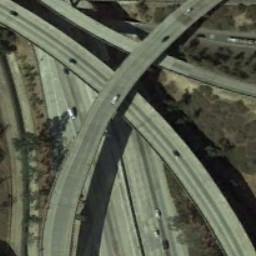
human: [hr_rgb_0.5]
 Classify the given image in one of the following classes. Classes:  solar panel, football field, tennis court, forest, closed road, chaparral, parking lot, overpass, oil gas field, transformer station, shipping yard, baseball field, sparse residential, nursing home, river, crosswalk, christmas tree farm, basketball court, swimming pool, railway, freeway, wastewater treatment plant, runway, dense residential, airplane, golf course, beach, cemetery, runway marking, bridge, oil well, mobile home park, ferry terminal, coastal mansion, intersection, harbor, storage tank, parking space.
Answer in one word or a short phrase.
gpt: overpass